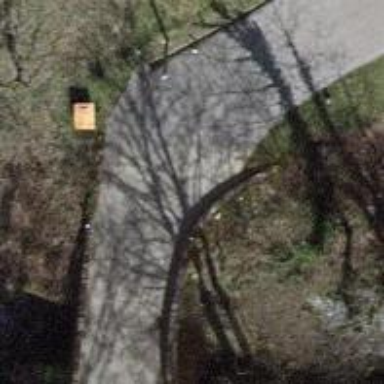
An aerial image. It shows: Paved unclassified road with bridge. The road surface is considered grade1 in quality.